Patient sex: F
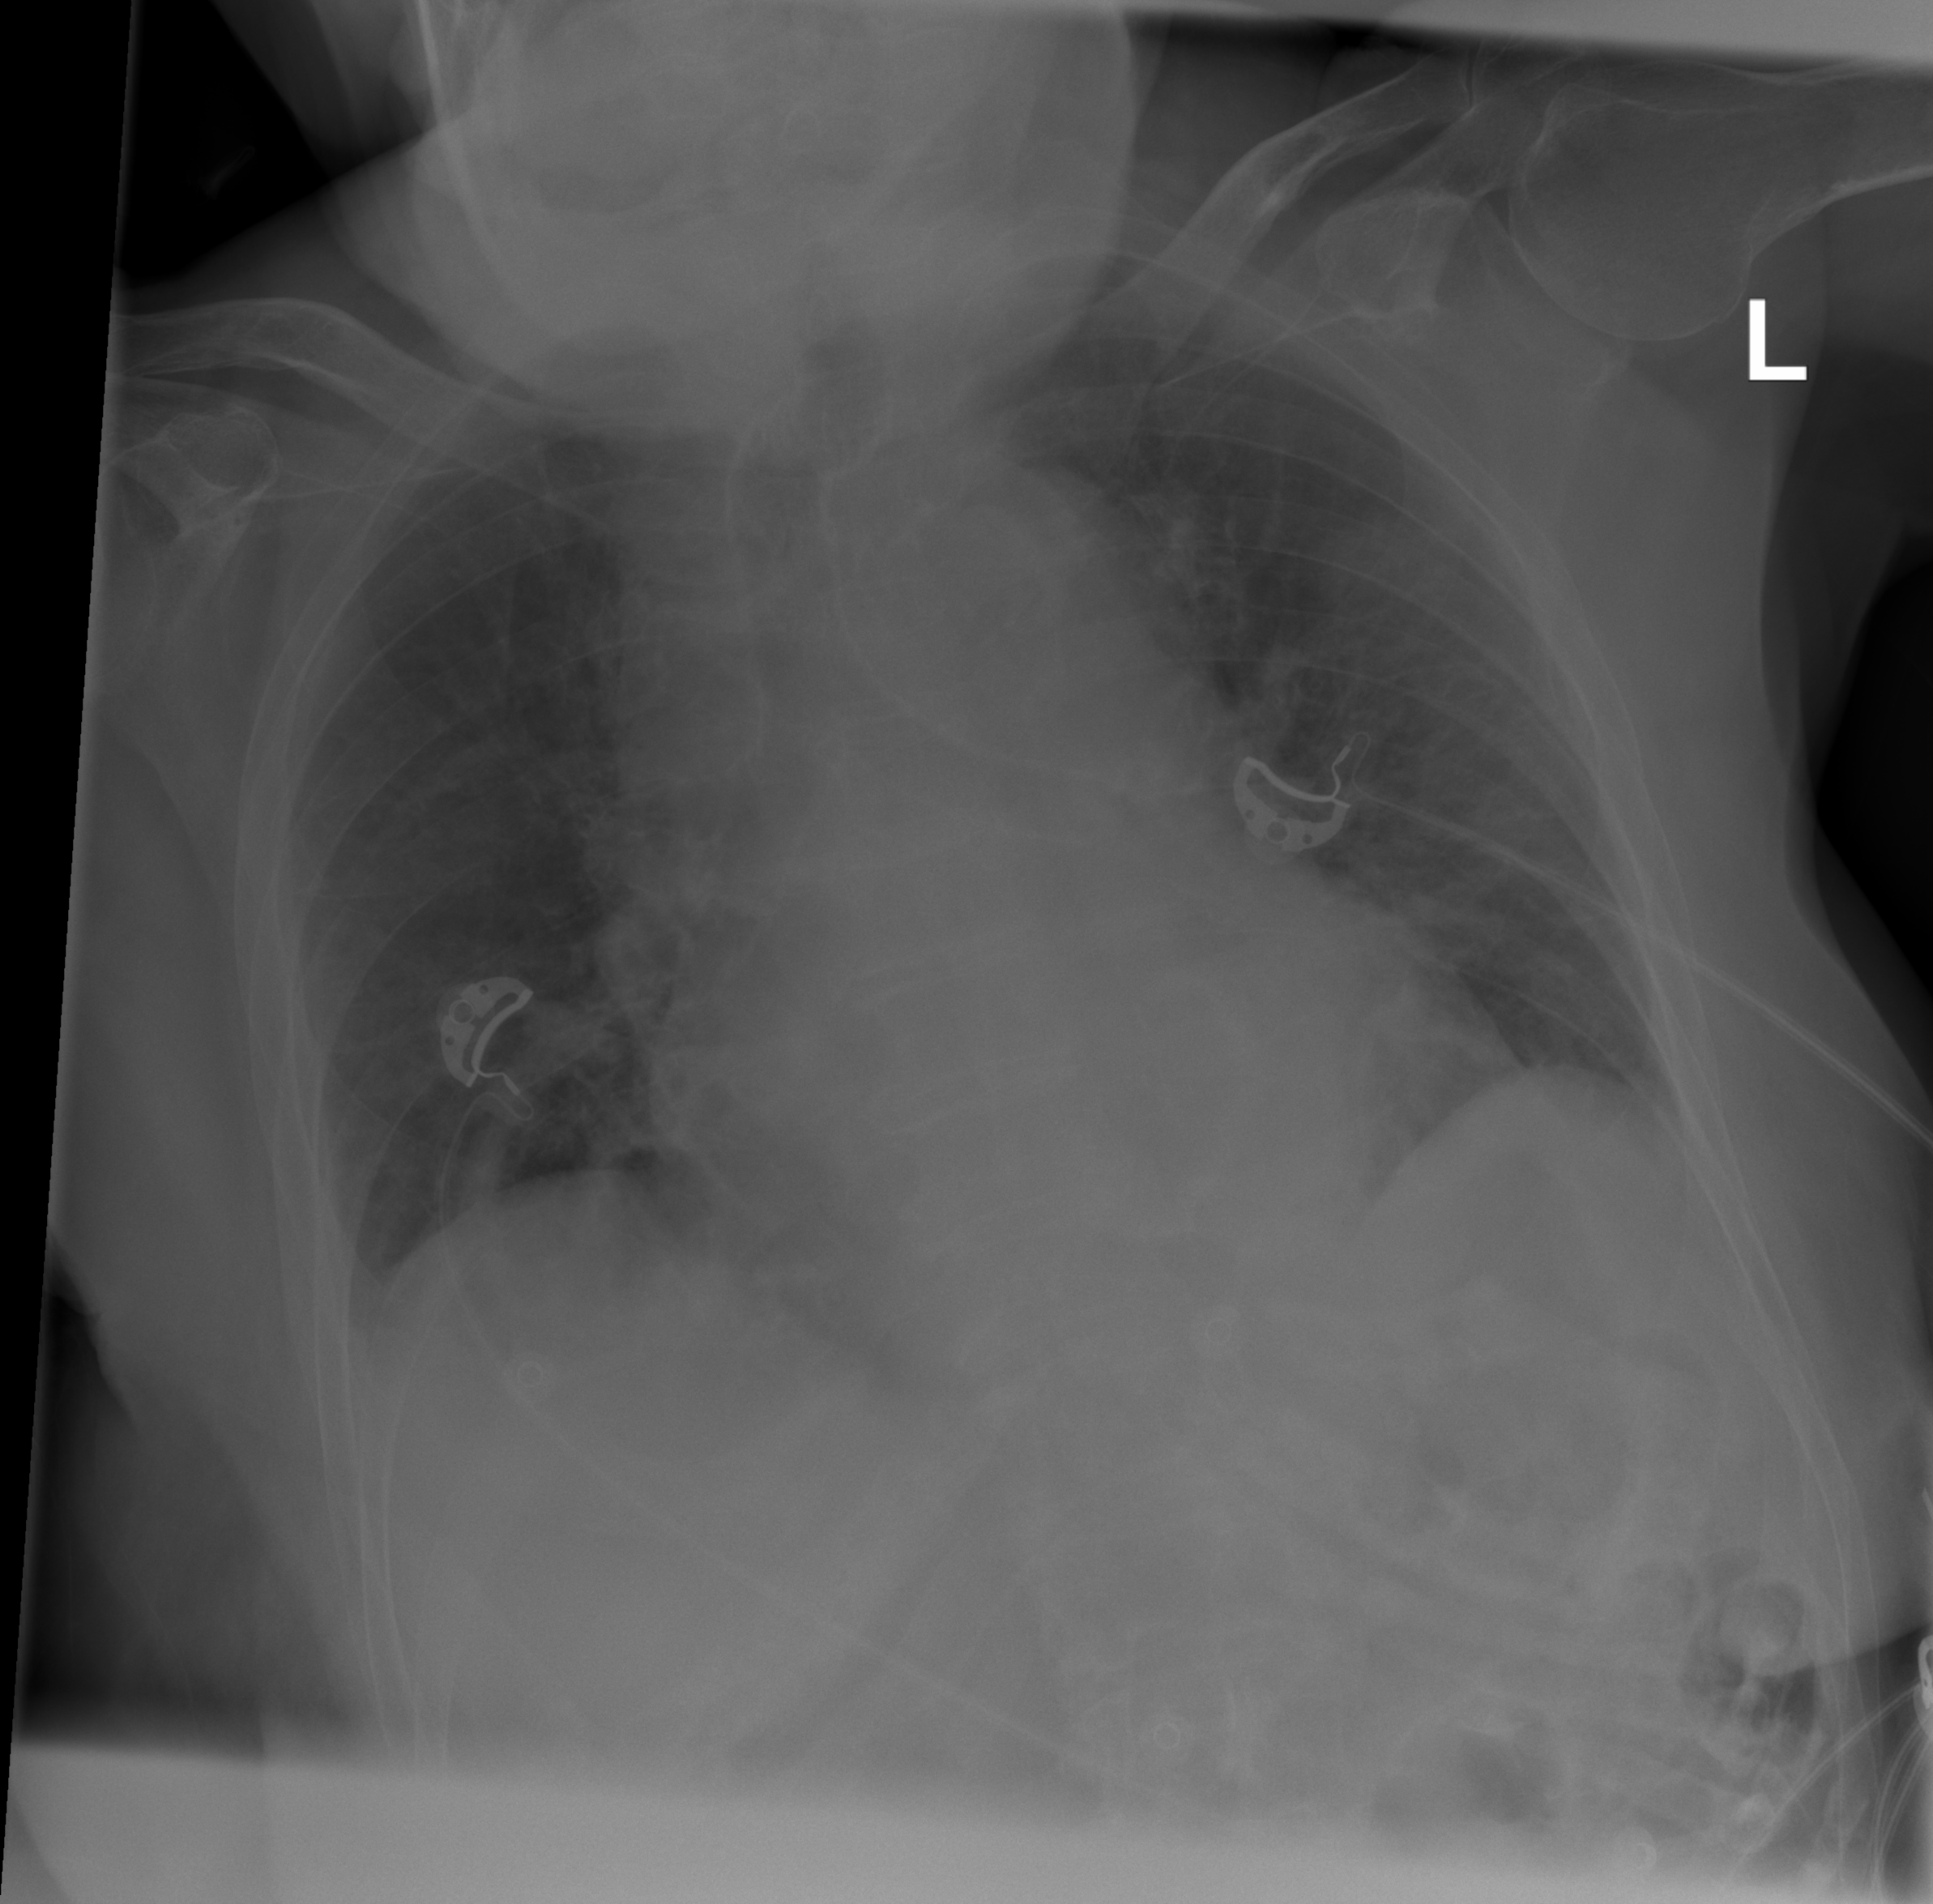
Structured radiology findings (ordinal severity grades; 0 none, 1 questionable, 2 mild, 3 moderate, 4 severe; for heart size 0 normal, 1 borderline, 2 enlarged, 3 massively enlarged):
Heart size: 2
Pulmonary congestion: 2
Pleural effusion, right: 0
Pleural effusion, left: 0
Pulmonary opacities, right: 0
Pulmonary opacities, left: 0
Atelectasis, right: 0
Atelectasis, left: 0